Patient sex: M
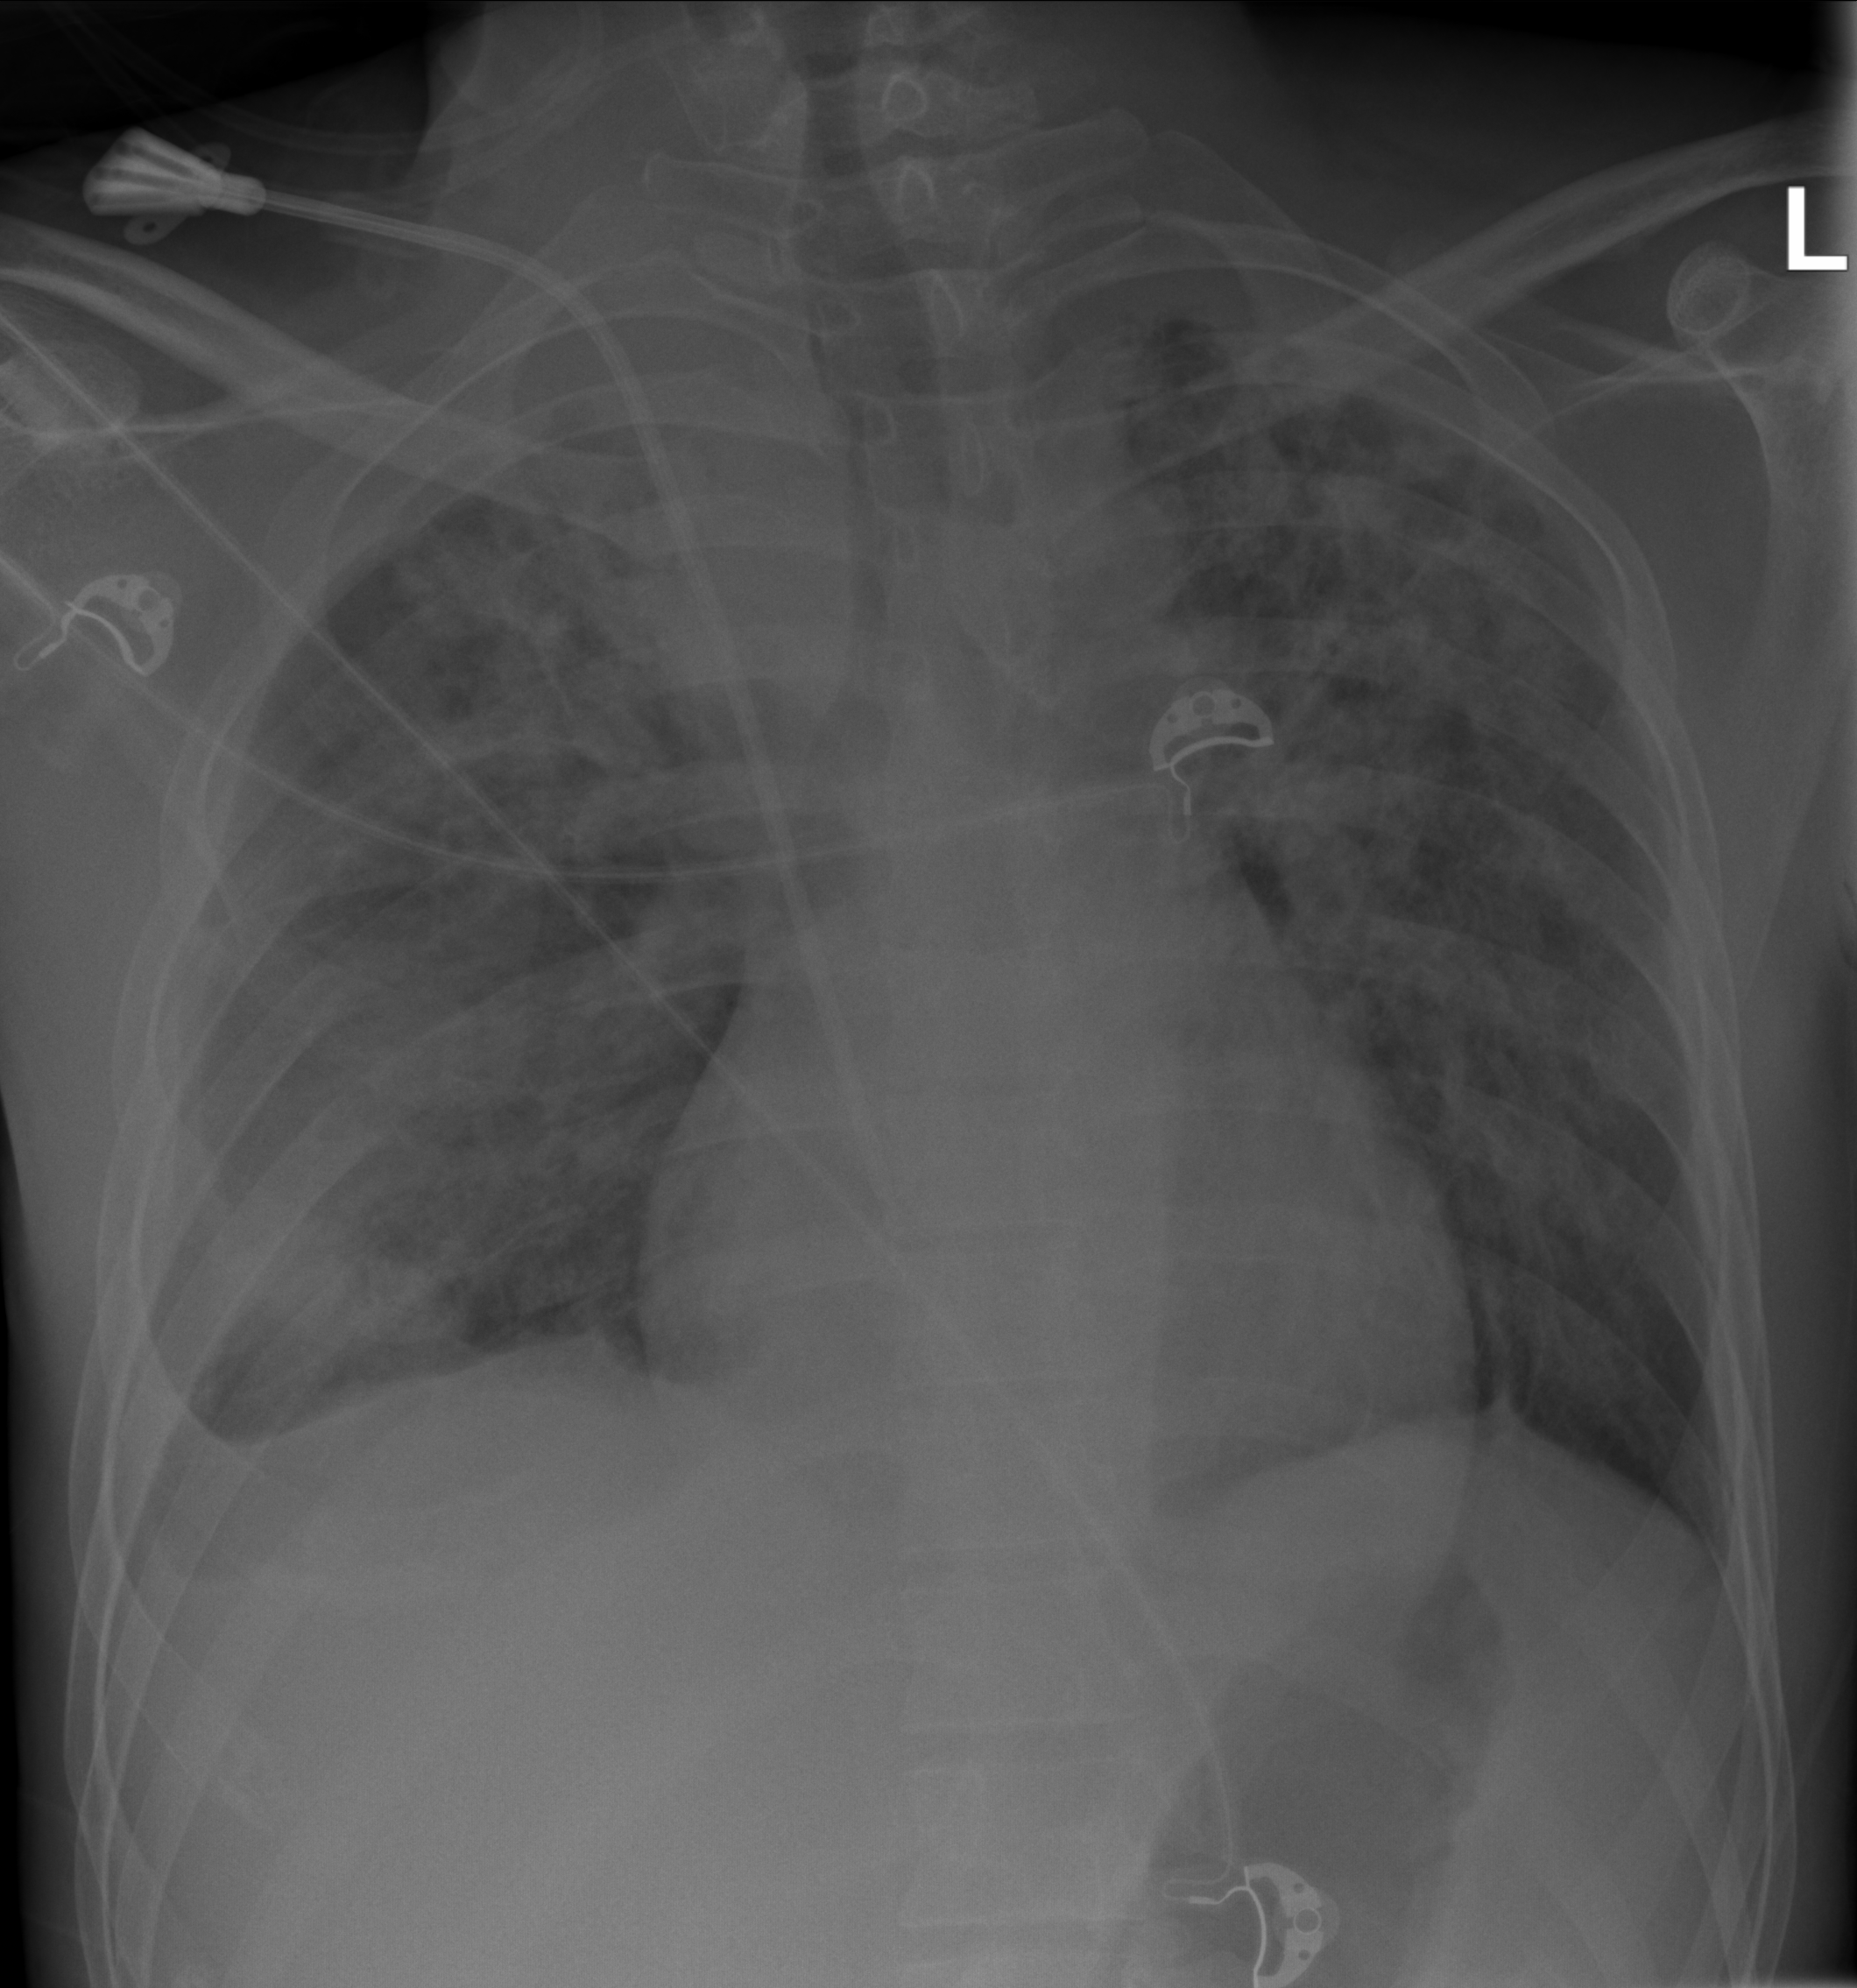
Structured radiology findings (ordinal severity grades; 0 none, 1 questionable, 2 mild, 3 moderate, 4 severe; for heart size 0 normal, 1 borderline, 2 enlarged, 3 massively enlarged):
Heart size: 0
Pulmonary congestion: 0
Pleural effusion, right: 3
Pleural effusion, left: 2
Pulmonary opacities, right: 3
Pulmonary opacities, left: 3
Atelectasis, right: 0
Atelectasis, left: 0